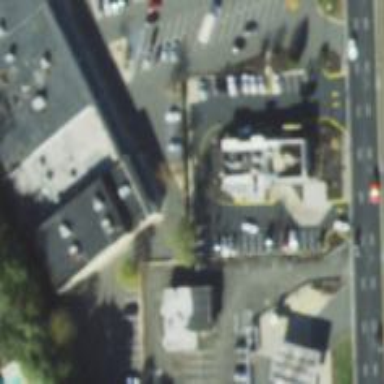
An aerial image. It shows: Pharmacy providing healthcare services.